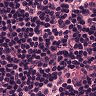
Metastatic tissue present: no